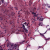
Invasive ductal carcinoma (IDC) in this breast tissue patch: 0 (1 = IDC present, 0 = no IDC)